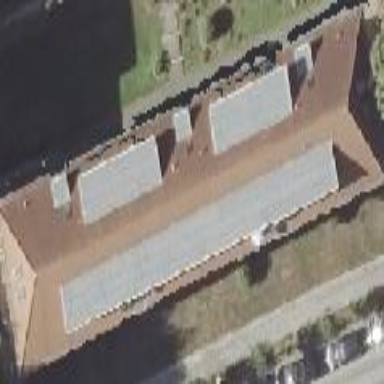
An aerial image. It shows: Apartment building with hipped roof.